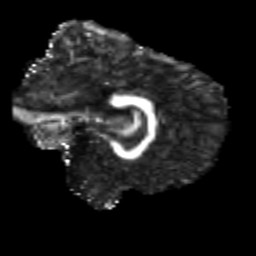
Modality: FA
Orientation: sagittal
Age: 21
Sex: female
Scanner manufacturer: siemens
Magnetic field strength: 3 T
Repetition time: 3.5 s
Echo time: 0.113 s